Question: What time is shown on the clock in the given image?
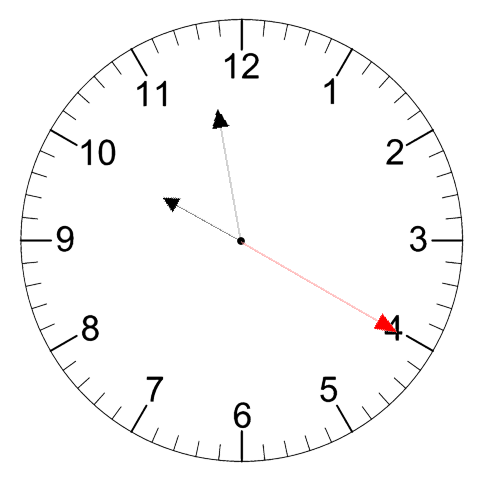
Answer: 09:58:20